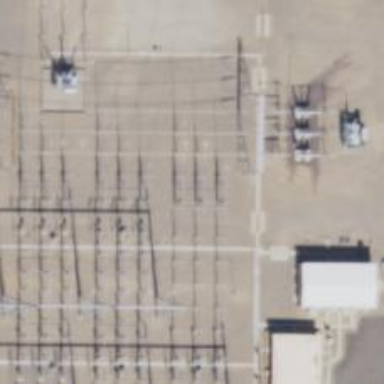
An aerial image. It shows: Switch used for power control.